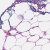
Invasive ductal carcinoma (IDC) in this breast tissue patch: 0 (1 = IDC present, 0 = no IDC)